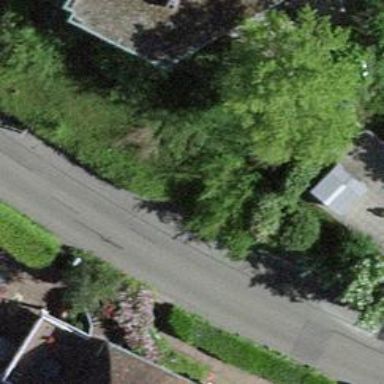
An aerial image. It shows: Smoothly paved residential road.